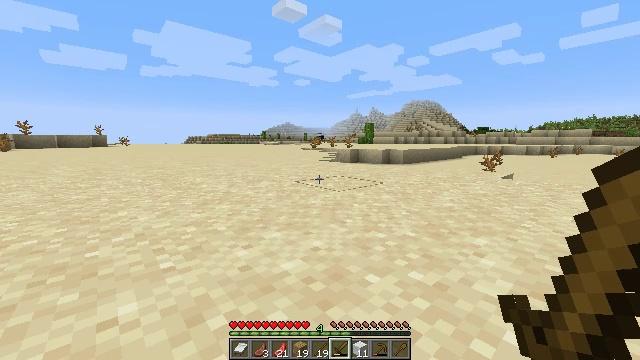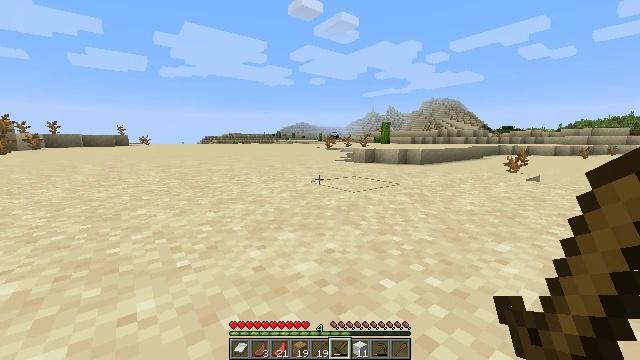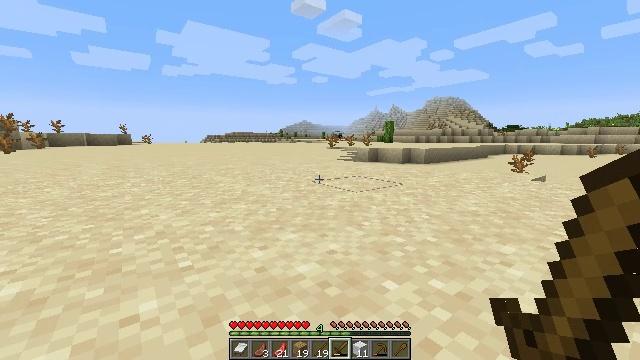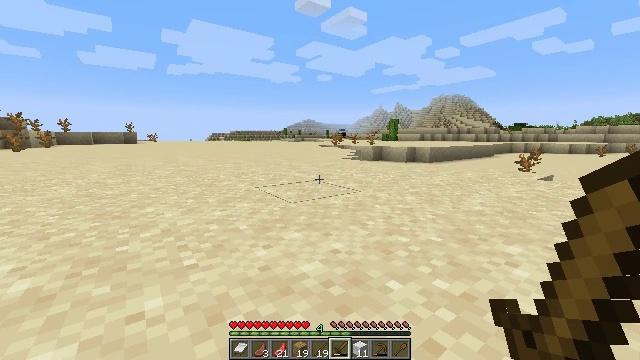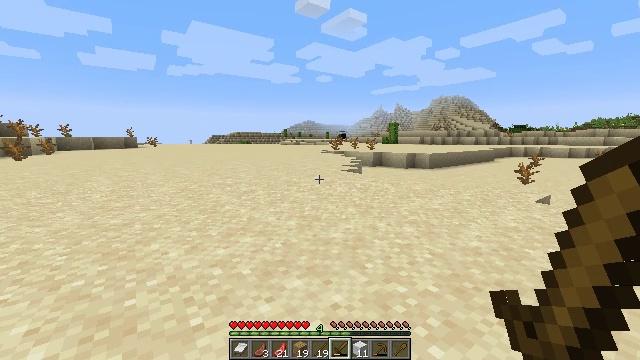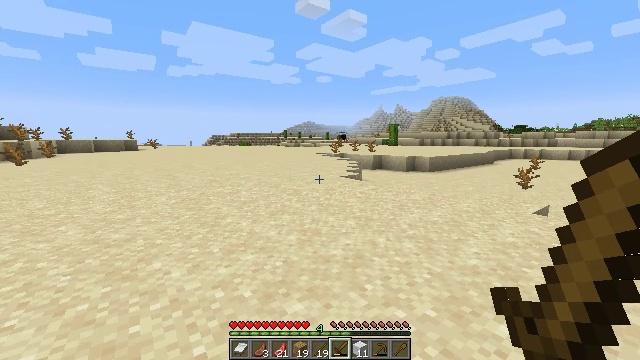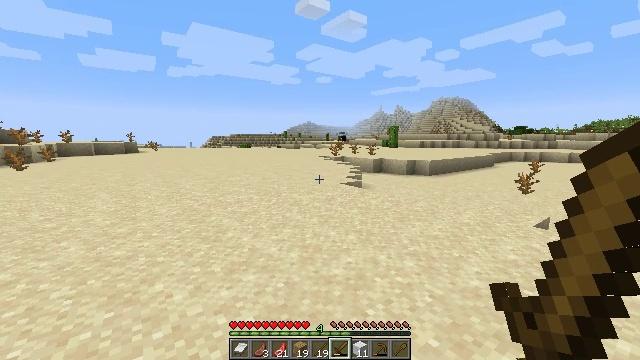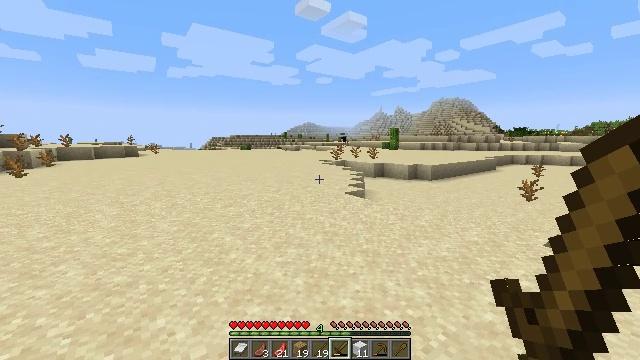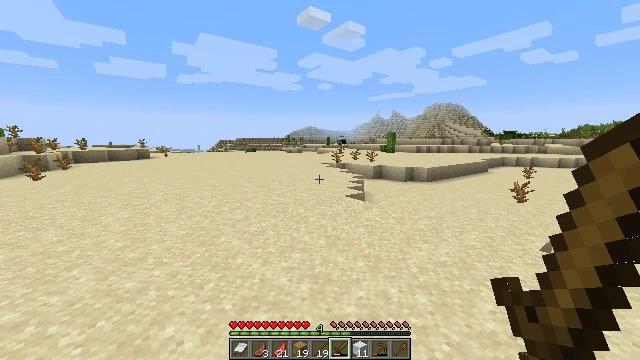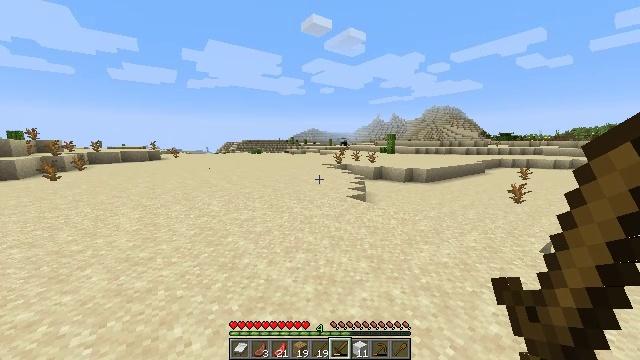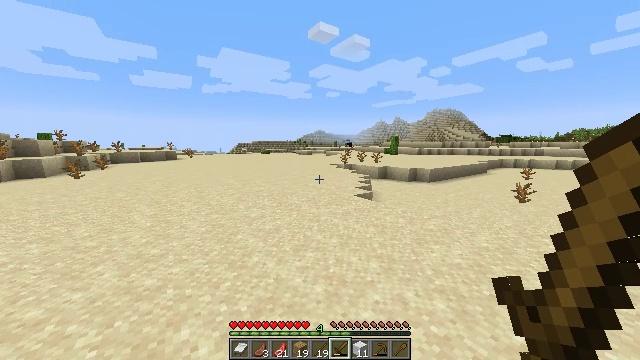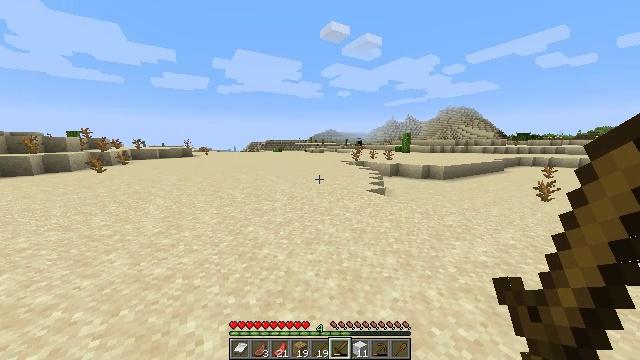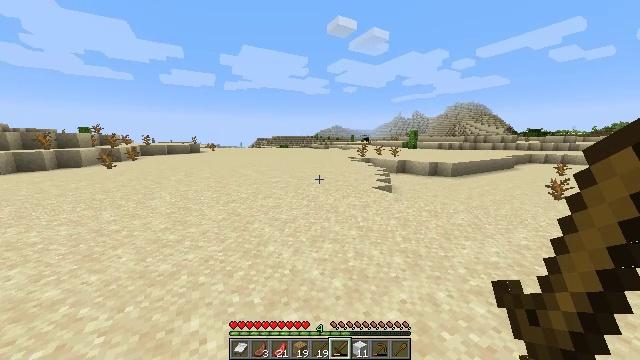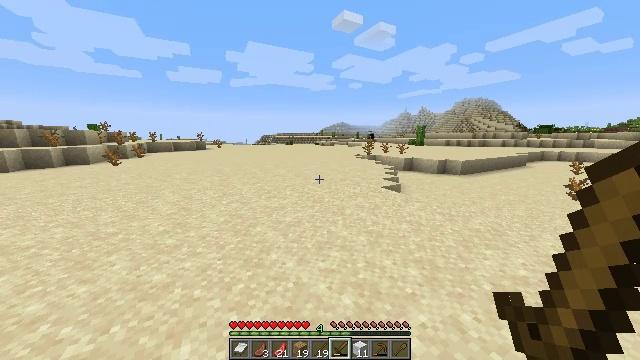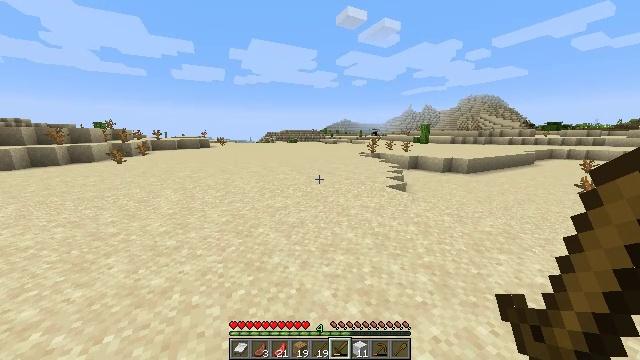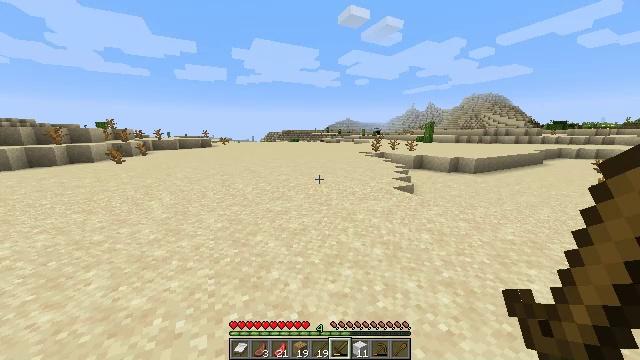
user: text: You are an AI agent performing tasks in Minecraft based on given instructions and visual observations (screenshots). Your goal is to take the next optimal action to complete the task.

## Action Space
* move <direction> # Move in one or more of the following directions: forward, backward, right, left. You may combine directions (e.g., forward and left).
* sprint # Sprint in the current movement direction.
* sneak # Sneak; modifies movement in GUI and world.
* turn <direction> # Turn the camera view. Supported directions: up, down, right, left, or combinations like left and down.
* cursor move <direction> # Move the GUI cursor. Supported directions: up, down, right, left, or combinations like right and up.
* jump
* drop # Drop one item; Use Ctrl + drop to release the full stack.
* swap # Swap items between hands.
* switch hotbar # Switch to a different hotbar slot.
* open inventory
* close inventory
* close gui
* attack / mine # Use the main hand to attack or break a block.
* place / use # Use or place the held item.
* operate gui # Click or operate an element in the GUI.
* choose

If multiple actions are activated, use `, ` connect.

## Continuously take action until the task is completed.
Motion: motion action
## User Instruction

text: Kill the rabbit.
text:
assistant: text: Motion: move forward, sprint, turn left
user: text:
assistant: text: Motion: move forward, sprint
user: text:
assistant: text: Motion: move forward, sprint
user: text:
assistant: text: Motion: move forward, sprint, jump
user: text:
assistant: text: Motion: move forward, sprint, jump
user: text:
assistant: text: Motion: move forward, sprint, jump
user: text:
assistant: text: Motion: move forward, sprint, jump
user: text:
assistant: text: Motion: move forward, sprint, jump
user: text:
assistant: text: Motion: move forward, sprint
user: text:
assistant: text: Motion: move forward, sprint, turn left
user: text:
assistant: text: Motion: move forward, sprint, turn left
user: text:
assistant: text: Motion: move forward, sprint, turn left
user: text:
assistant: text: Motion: move forward, sprint, turn left
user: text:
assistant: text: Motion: move forward, sprint
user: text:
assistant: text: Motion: move forward, sprint
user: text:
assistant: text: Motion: move forward, sprint
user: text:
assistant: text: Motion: move forward, sprint
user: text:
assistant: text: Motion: move forward, sprint
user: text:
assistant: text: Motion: move forward, sprint
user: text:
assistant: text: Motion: move forward, sprint
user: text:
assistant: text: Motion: move forward, sprint
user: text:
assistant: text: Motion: move forward, sprint
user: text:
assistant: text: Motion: move forward, sprint
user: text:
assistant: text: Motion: move forward, sprint
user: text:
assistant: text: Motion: move forward, sprint
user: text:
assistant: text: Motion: move forward, sprint
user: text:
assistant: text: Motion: move forward, sprint
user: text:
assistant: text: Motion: move forward, sprint
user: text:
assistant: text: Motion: move forward, sprint
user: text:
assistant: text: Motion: move forward, sprint